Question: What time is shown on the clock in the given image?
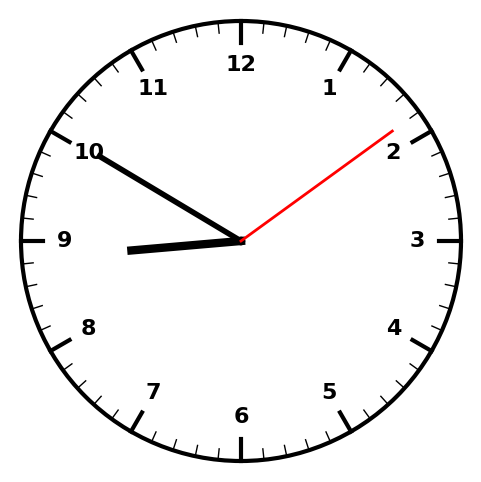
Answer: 08:50:09